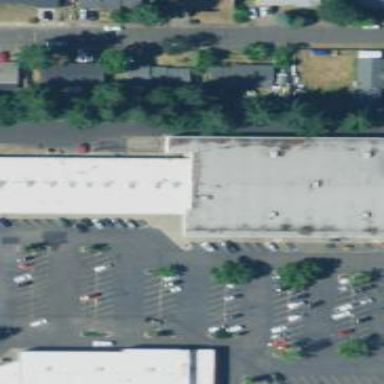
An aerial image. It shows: Department store building.